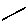
Label: line